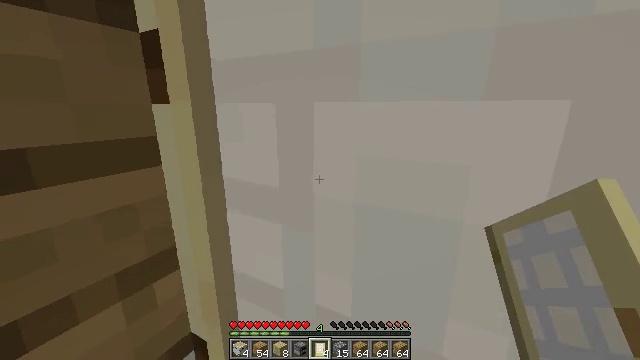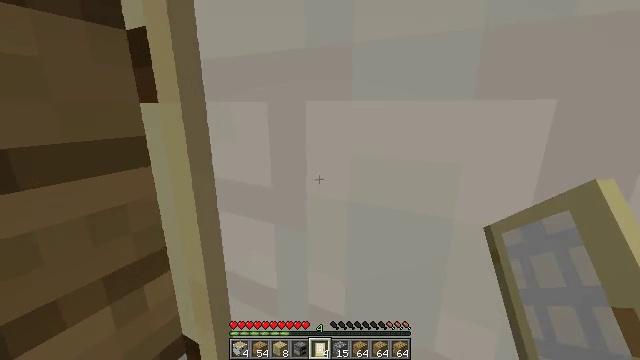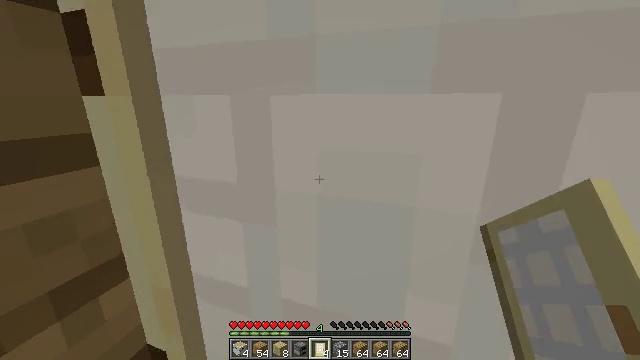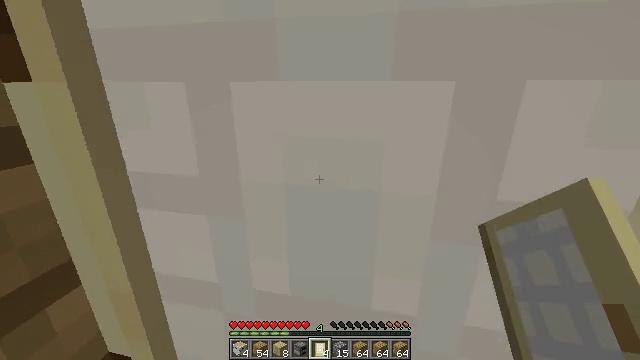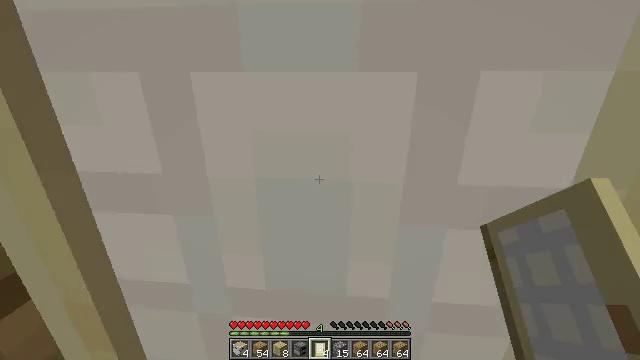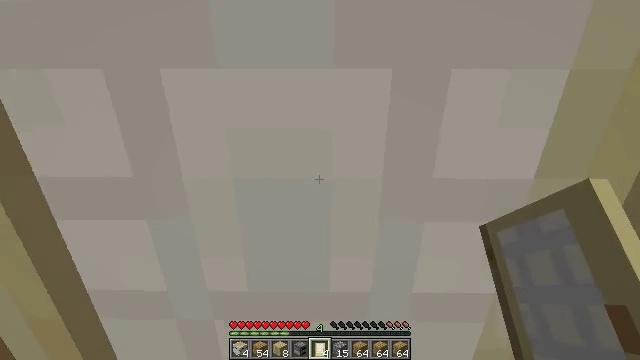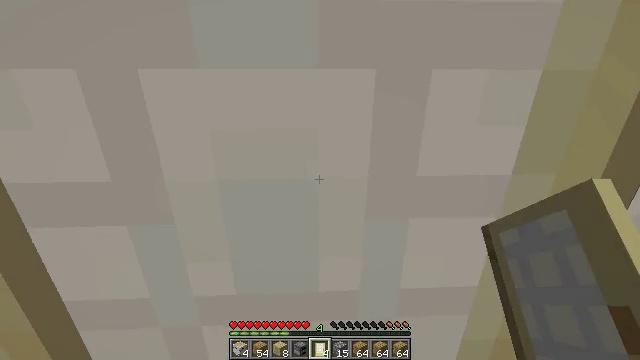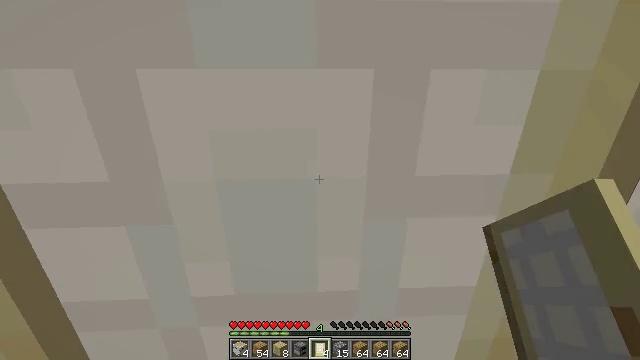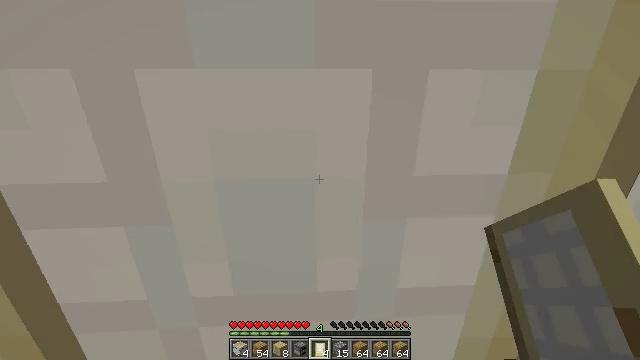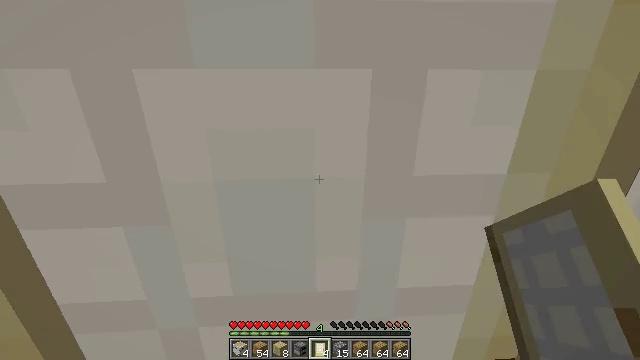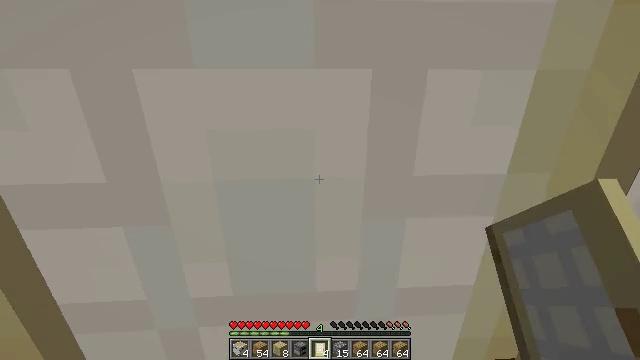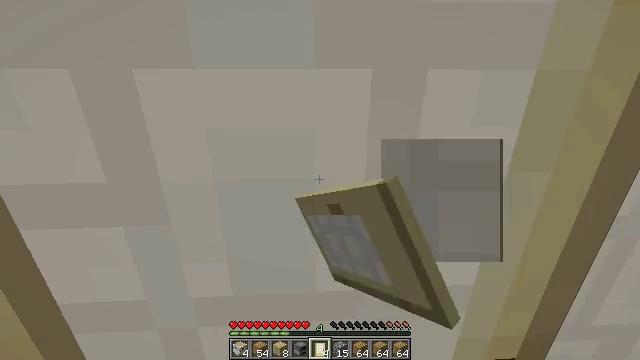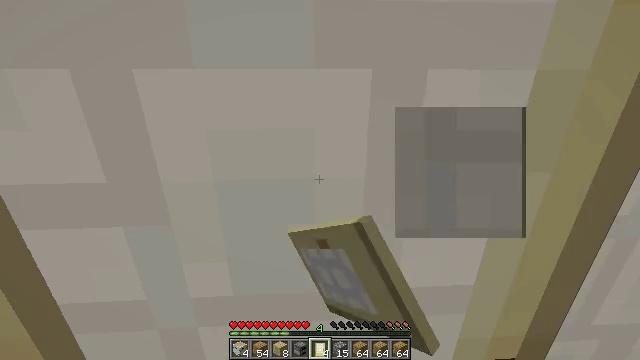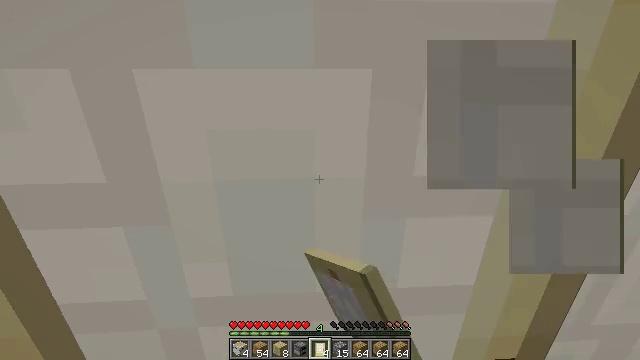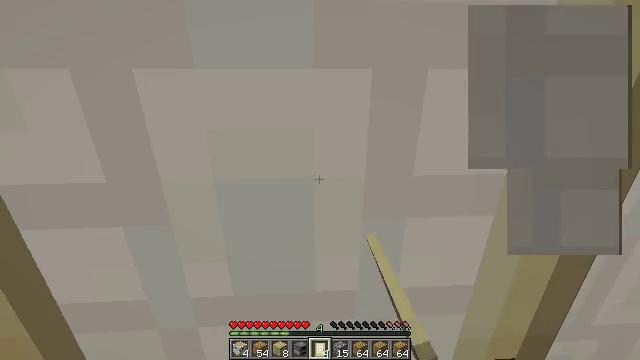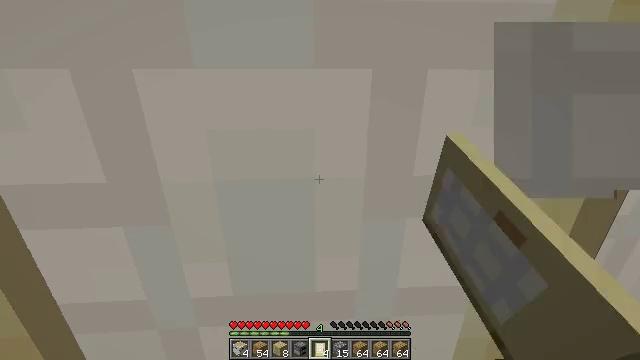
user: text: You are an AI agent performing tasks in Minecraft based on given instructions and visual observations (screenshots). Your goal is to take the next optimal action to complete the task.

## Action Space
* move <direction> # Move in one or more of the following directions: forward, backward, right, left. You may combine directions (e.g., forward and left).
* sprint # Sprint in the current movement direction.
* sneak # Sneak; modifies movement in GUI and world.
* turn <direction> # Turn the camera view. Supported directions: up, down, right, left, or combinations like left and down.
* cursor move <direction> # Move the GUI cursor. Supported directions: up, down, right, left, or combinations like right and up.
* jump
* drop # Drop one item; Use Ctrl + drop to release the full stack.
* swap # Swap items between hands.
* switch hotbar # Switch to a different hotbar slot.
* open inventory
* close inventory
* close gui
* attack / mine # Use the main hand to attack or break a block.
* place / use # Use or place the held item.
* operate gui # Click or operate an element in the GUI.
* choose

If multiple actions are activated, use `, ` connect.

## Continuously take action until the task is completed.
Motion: motion action
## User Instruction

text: Gather the birch door for reuse.
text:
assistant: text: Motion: turn right
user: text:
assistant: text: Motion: turn right and down
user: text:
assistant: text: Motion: turn right and down
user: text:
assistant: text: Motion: turn right and down
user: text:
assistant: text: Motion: turn right
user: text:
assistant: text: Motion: turn right
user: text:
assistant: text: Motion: no_op
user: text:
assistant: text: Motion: no_op
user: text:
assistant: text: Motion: no_op
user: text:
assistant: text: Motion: attack / mine
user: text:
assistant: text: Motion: attack / mine
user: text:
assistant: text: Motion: attack / mine
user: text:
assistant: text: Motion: attack / mine
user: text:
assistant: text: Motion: attack / mine
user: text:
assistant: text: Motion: attack / mine
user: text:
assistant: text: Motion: attack / mine
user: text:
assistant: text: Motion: attack / mine
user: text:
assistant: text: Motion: attack / mine
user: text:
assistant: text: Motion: attack / mine
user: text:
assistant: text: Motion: attack / mine
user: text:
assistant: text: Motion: attack / mine
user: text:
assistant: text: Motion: attack / mine
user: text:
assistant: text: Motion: attack / mine
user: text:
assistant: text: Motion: attack / mine
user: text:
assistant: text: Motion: attack / mine
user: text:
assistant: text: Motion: attack / mine
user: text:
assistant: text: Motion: attack / mine
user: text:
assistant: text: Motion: attack / mine
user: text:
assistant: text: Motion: attack / mine
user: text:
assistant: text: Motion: attack / mine